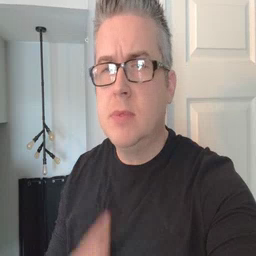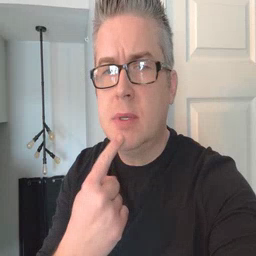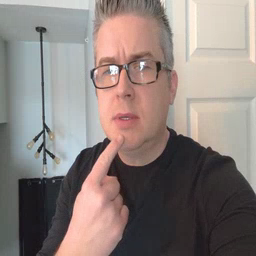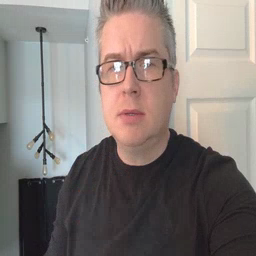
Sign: say